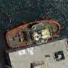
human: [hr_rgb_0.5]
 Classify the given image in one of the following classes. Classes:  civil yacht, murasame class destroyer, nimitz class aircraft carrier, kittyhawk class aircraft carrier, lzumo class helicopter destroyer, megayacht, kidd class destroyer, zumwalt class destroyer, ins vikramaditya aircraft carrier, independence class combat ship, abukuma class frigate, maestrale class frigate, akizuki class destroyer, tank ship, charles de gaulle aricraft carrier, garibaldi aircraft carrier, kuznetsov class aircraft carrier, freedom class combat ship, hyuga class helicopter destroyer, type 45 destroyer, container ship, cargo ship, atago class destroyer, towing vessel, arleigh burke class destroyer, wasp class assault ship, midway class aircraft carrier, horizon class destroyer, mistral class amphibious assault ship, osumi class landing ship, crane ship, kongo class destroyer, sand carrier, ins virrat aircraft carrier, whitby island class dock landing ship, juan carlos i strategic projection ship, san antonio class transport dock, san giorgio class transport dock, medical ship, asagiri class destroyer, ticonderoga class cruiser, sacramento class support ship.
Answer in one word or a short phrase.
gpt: Towing vessel